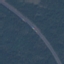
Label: Highway